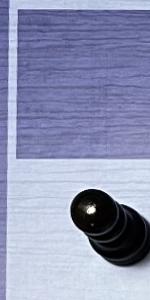
Label: Pawn_Black